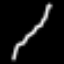
Label: squiggle